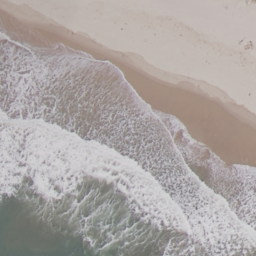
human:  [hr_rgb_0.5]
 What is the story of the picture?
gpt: beach